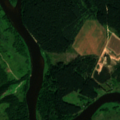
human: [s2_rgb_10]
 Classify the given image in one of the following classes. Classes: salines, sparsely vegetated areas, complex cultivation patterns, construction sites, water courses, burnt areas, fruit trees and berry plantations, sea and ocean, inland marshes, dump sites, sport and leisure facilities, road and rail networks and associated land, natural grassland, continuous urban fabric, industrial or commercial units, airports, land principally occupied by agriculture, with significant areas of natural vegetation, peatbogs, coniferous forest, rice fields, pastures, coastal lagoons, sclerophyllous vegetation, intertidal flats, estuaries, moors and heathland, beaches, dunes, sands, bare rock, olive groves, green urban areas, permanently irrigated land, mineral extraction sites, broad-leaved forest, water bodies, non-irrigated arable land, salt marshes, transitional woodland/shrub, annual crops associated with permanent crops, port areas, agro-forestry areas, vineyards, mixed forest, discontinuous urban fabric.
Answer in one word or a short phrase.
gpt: non-irrigated arable land, complex cultivation patterns, land principally occupied by agriculture, with significant areas of natural vegetation, broad-leaved forest, coniferous forest, transitional woodland/shrub, water courses